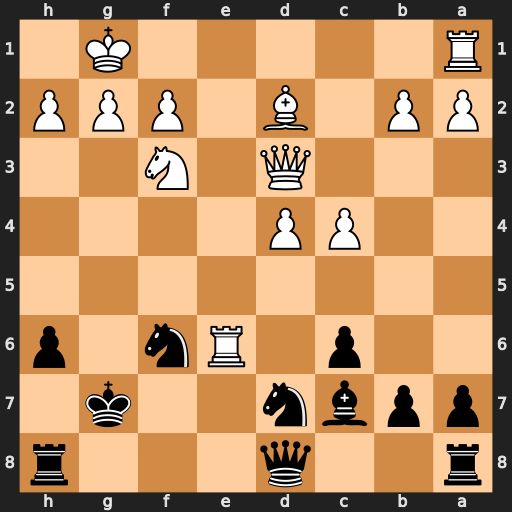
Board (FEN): r2q3r/ppbn2k1/2p1Rn1p/8/2PP4/3Q1N2/PP1B1PPP/R5K1
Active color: b
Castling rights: -
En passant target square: -
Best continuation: Nc5 Qe2 Nxe6